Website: walmart
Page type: account-selection
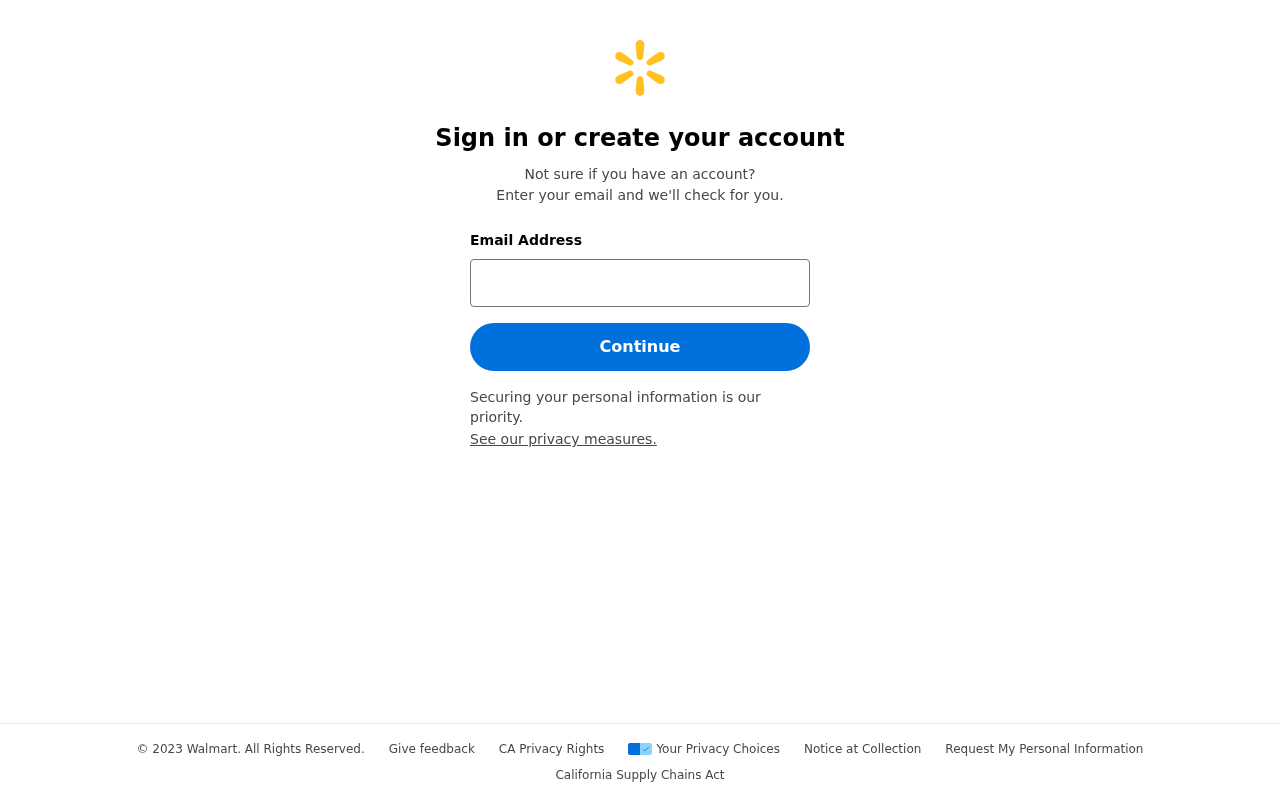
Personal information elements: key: PII_EMAIL
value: michelle_hill@hotmail.com